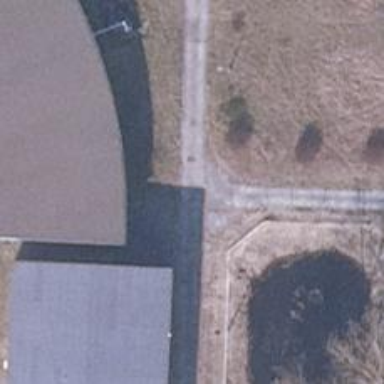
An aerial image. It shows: Asphalt driveway designated as service road.